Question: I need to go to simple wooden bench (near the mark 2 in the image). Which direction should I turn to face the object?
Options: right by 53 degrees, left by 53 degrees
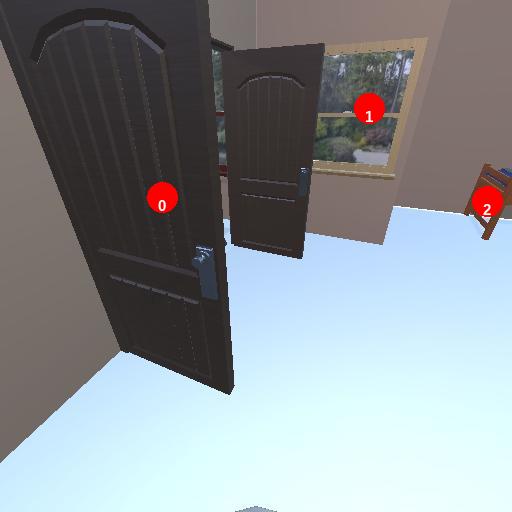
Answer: right by 53 degrees